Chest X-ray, PA view. Patient: 43 years old, sex M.
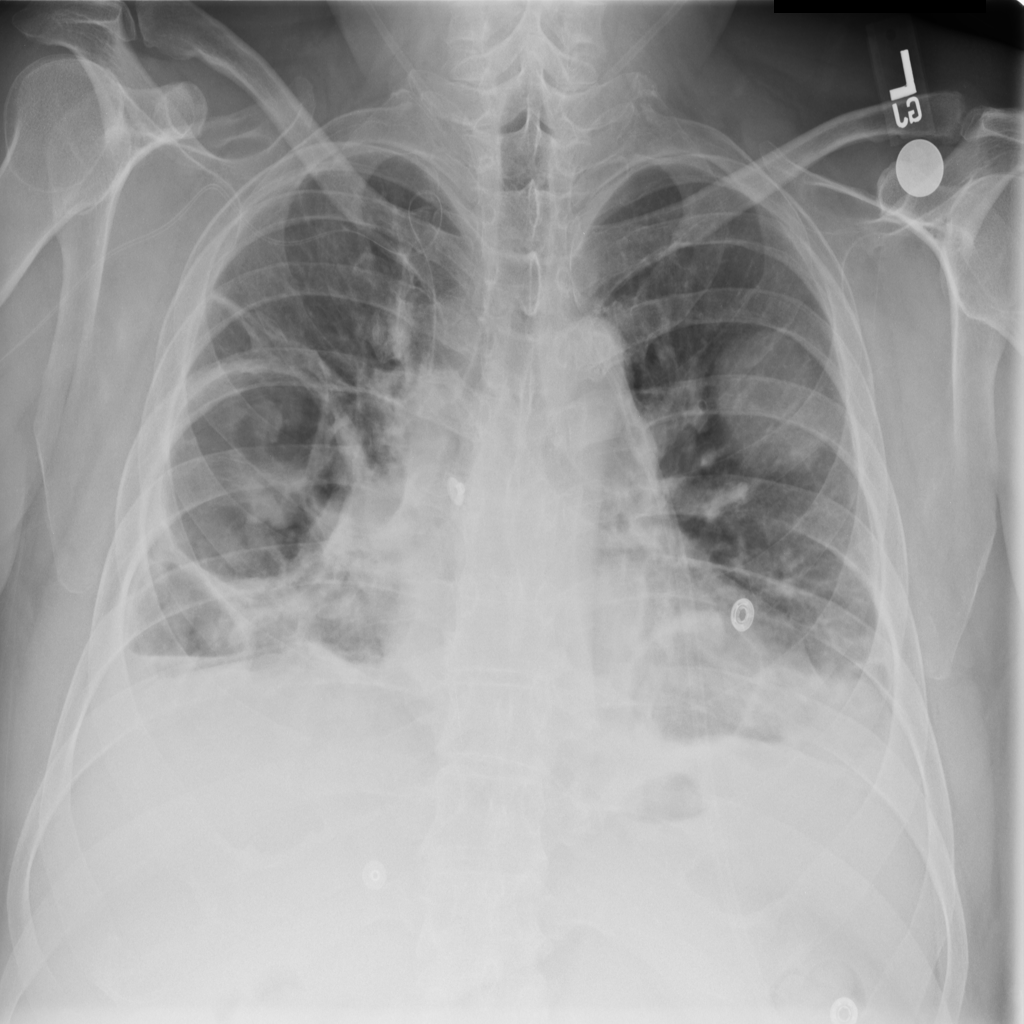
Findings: Mass